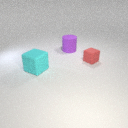
small red rubber cube behind large cyan rubber cube